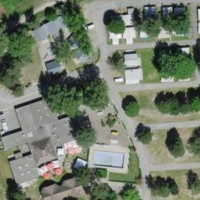
EUNIS habitat code: 57
Species observed at this site:
Sedum album
Buteo buteo
Helix pomatia